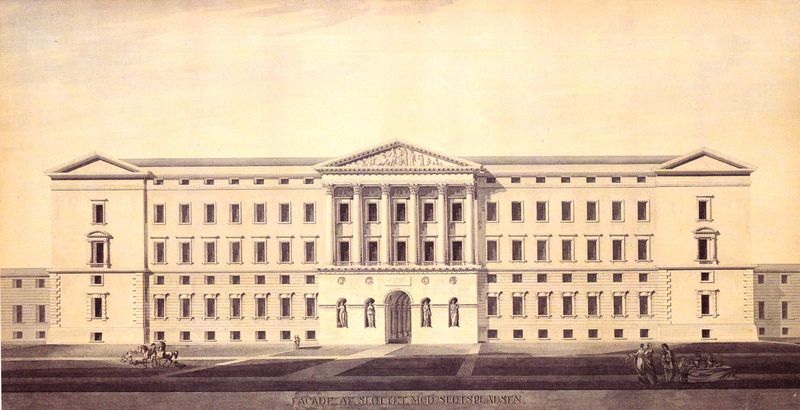
Titel: Schloss Christiansborg
Künstler: Christian Frederik Hansen
Standort: Kopenhagen, Schloss Christiansborg (EU - Dänemark)
Schlagwörter: menschen, fenster, frankreich, hell, säule, tür, dach, gebäude, haus, schloss, architektur, klassizismus, schrift, fassade, giebel, klein, figuren, französisch, symmetrie, unterschrift, portal, skulpturen, tempel, geometrie, mittelteil, tympanon, nischen, nischenskulpturen, kleine fenster, die fassade der archtektur